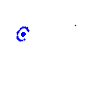
Particle: kaon